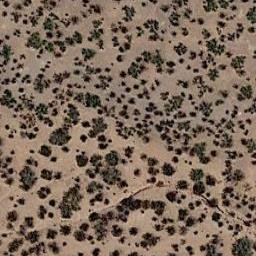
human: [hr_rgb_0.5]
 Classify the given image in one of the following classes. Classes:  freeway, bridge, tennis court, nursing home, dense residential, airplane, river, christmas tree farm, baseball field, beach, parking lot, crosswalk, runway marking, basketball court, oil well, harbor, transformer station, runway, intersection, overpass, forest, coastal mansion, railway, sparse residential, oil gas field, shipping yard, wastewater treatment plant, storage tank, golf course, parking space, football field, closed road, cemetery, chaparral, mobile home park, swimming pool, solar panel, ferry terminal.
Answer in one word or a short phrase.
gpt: chaparral